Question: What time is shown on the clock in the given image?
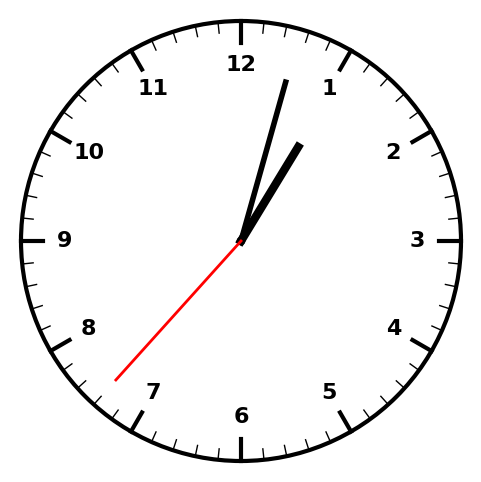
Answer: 01:02:37